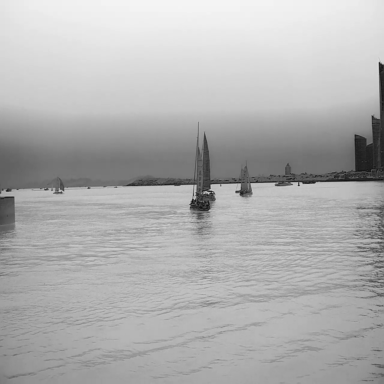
There is a container_ship in the infrared image.